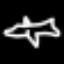
Label: airplane